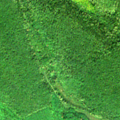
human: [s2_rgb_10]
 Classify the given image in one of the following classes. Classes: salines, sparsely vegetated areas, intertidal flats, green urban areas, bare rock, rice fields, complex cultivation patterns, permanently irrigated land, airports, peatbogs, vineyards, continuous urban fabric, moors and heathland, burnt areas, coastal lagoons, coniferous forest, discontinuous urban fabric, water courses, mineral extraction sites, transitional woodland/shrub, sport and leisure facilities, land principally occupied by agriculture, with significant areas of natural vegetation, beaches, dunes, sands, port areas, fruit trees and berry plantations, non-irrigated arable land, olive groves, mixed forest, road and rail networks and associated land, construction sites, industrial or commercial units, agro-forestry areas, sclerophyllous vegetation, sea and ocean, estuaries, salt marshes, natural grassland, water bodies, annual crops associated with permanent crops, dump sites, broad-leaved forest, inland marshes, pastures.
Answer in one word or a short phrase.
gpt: broad-leaved forest, transitional woodland/shrub